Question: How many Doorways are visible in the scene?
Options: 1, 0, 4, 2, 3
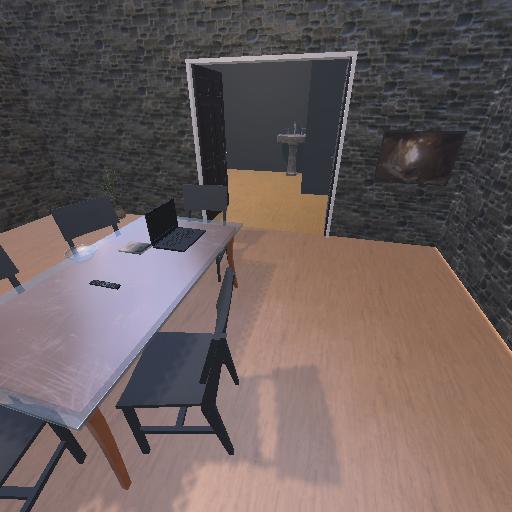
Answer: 1